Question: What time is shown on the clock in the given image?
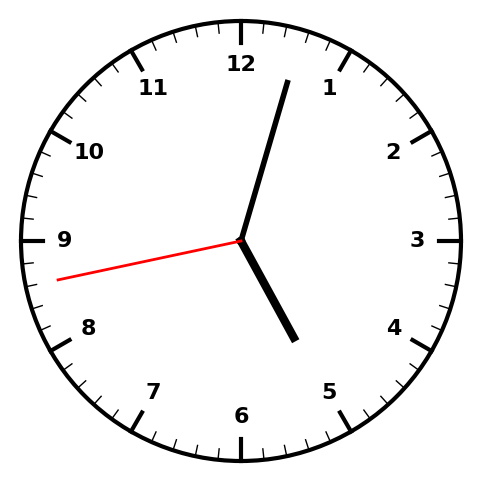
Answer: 05:02:43